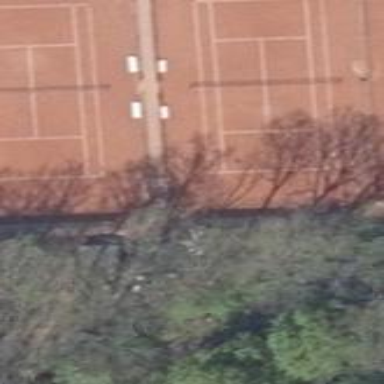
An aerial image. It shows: Tennis court on pitch designated for leisure land.